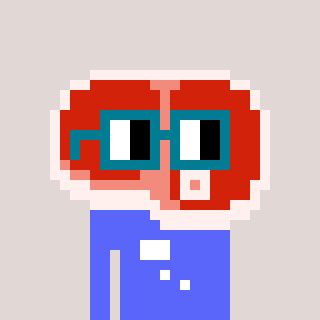
a pixel art character with square dark green glasses, a steak-shaped head and a purple-colored body on a warm background